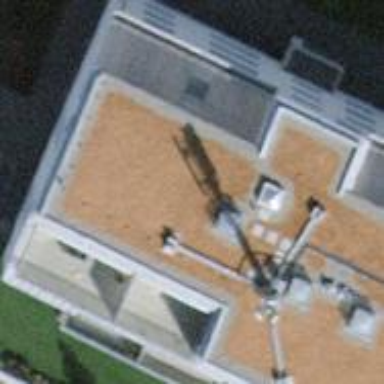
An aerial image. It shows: Residential building with flat roof.